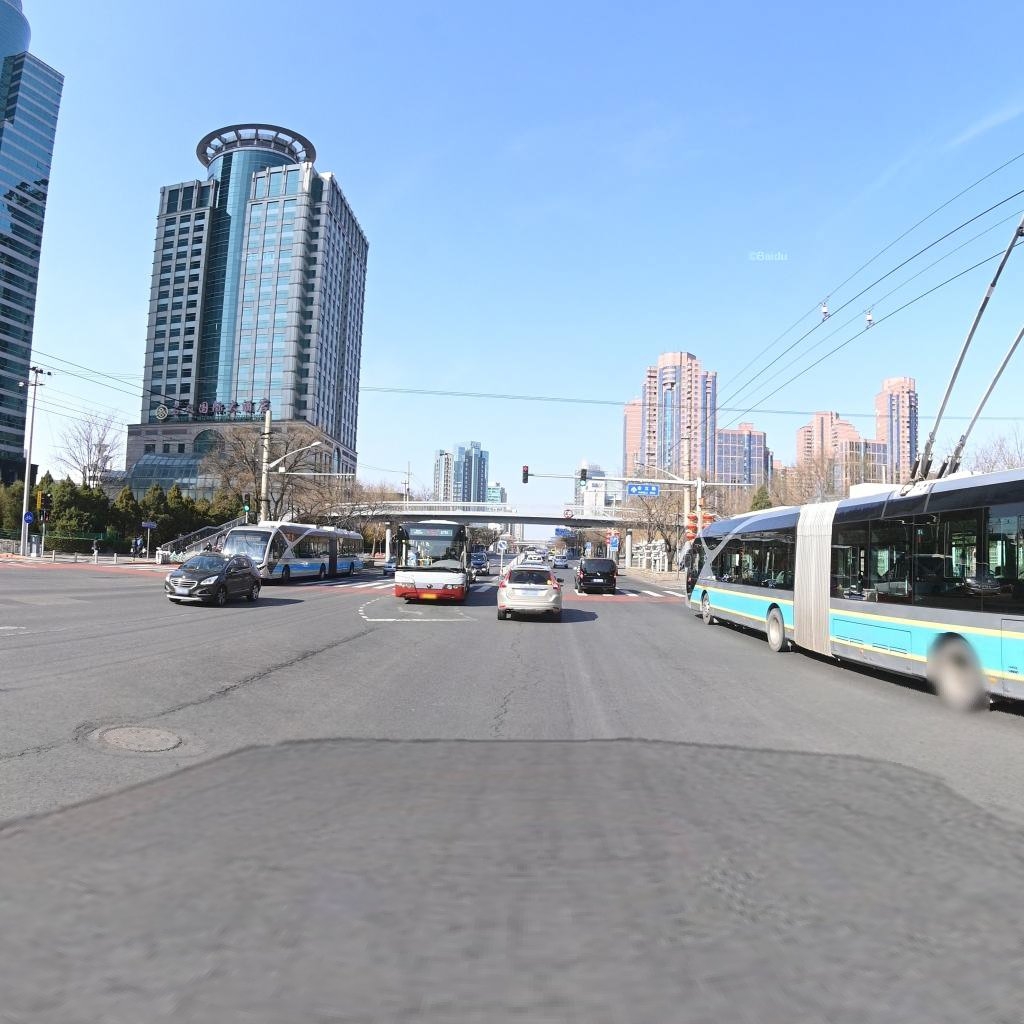
Region: Chaoyang
Road damage annotations: longitudinal crack, longitudinal crack, manhole cover